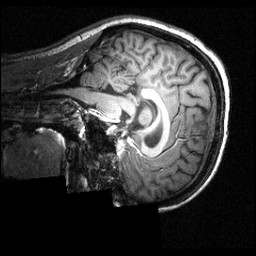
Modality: T1w
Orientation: sagittal
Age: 24
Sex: female
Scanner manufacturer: siemens
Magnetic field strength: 3.951 T
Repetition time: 1.5 s
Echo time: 0.00335 s